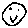
Label: smiley face